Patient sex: M
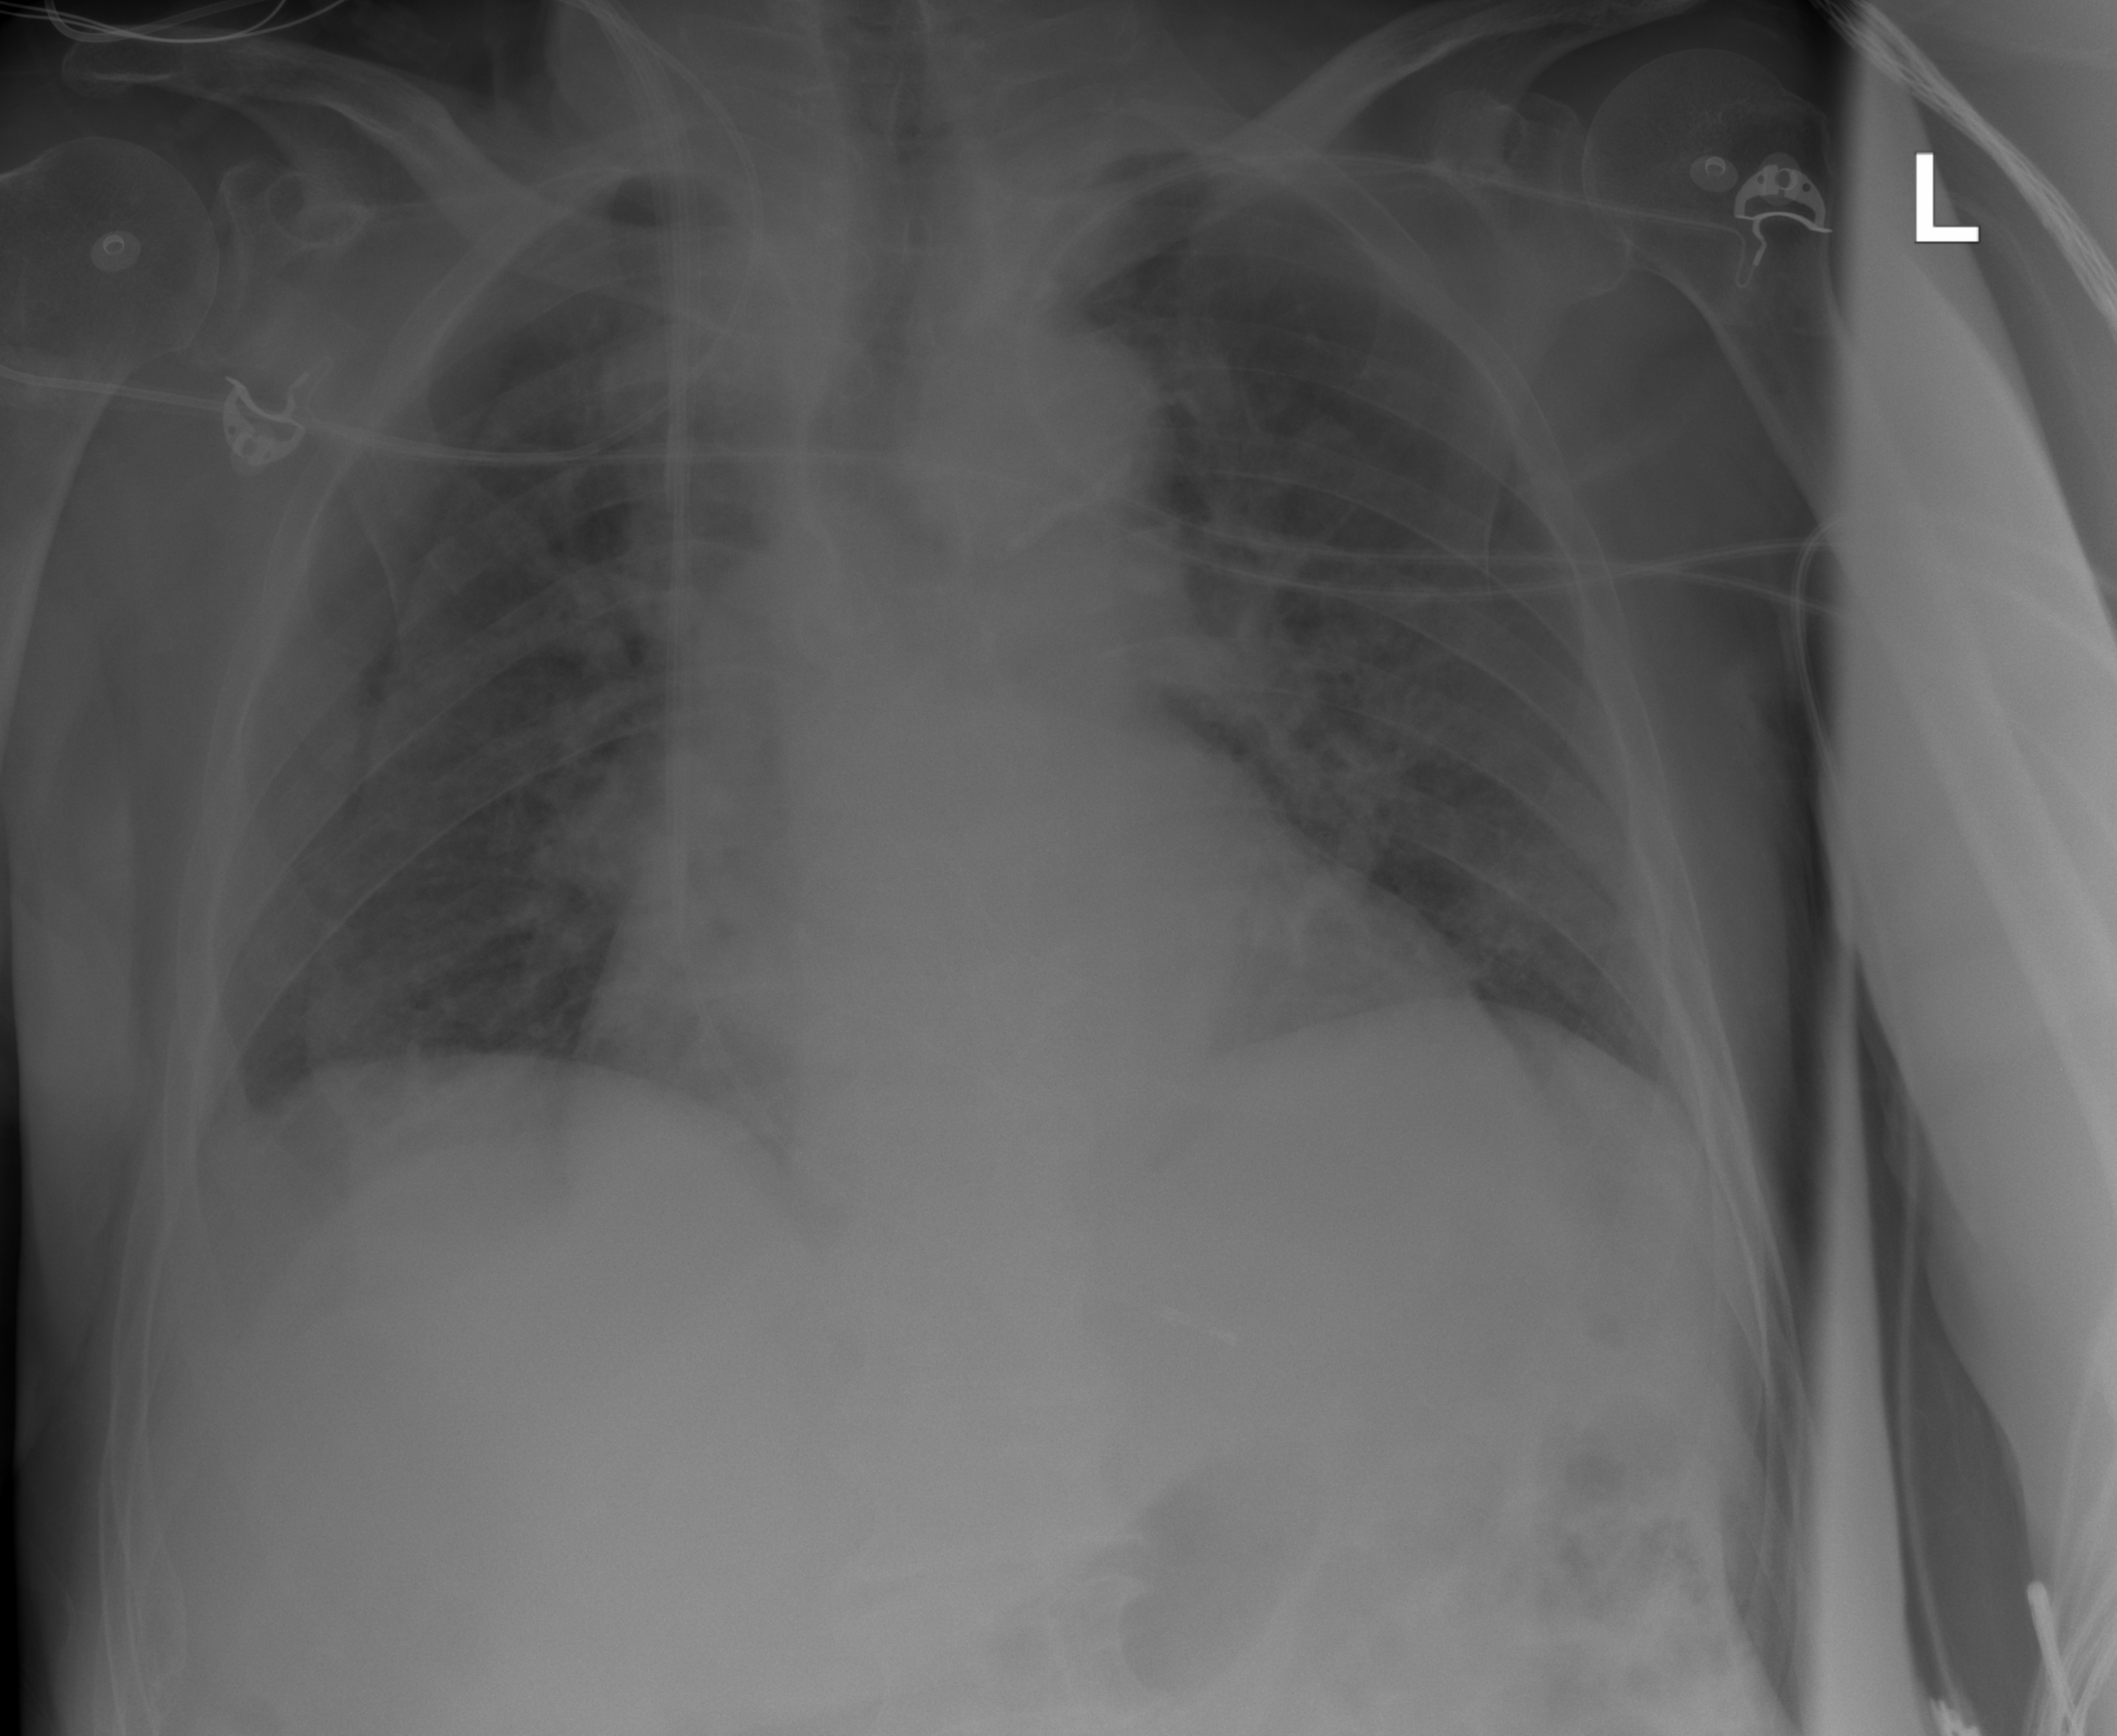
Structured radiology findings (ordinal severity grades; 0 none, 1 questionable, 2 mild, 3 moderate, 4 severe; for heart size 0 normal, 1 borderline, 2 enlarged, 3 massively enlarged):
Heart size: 2
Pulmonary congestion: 2
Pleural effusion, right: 0
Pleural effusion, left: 0
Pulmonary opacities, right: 0
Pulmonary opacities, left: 0
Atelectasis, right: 0
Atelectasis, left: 0